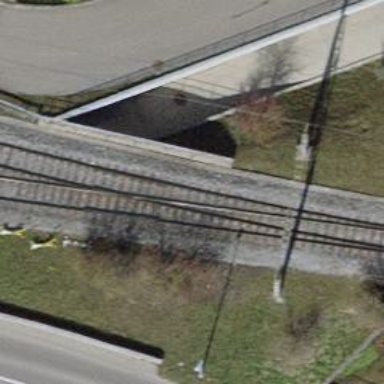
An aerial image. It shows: Single-track railway siding with electrified contact lines.